Изображённая на рисунке схема состоит из конденсатора ёмкостью $C=100~мкФ$, идеального диода, источника постоянного напряжения $U=10.0~В$, трёх одинаковых резисторов сопротивлением $R=10.0~кОм$ и ключа. В начальный момент конденсатор не заряжен, ключ разомкнут. После замыкания ключа ток через диод идёт в течение времени $\tau=462~мс$, а затем прекращается.
Найдите ток через диод сразу после замыкания ключа.
Найдите полный заряд, протекший через диод.
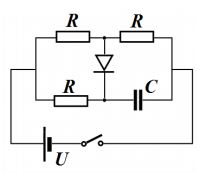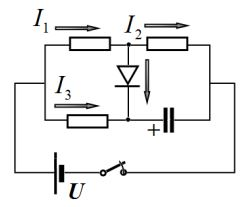
Найдите ток через диод сразу после замыкания ключа.
Ответ: $$I_0=\frac{U}{R}=1~мА.$$

Найдите полный заряд, протекший через диод.
Решение: В момент, когда ток через диод станет нулевым, токи через первый и второй резисторы будут одинаковы, поэтому будут одинаковы и напряжения на них: $U_1=U_2=U/2$. Такое же напряжение будет на конденсаторе и его заряд в этот момент: $$Q = \frac{CU}{2}. \tag{2}$$Правила Кирхгофа дают:$$q_1 = q + q_2, \tag{3}$$$$q_3 + q = Q. \tag{4}$$$$I_1R = I_3R,$$ и, следовательно,$$q_1 = q_3, \tag{5}$$$$U = I_1R + I_2R. \tag{6}$$Интегрируя последнее уравнение по времени от $0$ до $\tau$, получим:$$U\tau = q_1R + q_2R. \tag{7}$$Решая систему уравнений $(2)-(6)$, получаем ответ:$$q=\frac{1}{3}CU\left(1-\frac{\tau}{RC}\right)= 179~мкКл. \tag{8}$$
Ответ: $$q=\frac{1}{3}CU\left(1-\frac{\tau}{RC}\right)= 179~мкКл.$$
Темы:
T, Жаутыковские